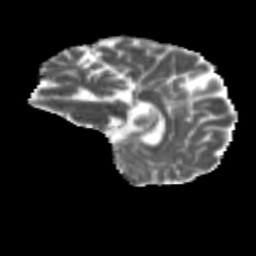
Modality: MD
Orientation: sagittal
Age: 56
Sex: male
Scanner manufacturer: siemens
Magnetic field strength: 3 T
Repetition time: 4.71 s
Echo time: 0.0906 s